Question:
Hello
I'm developing a webapp and i'm about to design the database, i came across this question.
Is it a bad design to have more then 1 link between 2 tables?
The picture i have posted is a very quick and small example just to make it clearer.
If i would like to display all the offers,i would like to insert also the products they are related to, in this case i could retrieve the product name by creating a product instance retrieved with the product id from the product id field in the offer object, but it would require more queries execution and more typing work, so i was thinking to include the product name directly in the offer so that i can simply retrieve all offers and eventually display the related product by browsing the DB with its product id.
Would you consider this a bad approach?
I have been looking around for cases like mine but i have only found approaches with 1 connection between tables (with unique id's)
Thank you
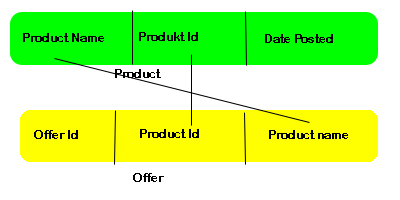
Answer: This is data denormalization. Don't do it (in most cases). Design the tables correctly, let the database do the correct work with the correct queries. It will be much easier to maintain and work with over time.
Use the ID in the offer table to lookup the product name in the products table.